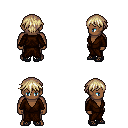
a pixel art fantasy rpg character, male body template, human, dark skin, brown robe, white pants, white blonde short bangs hairstyle, ghillies, four views (front, back, left, right), 2x2 character sprite sheet, small pixel art, hard edges, no anti-aliasing